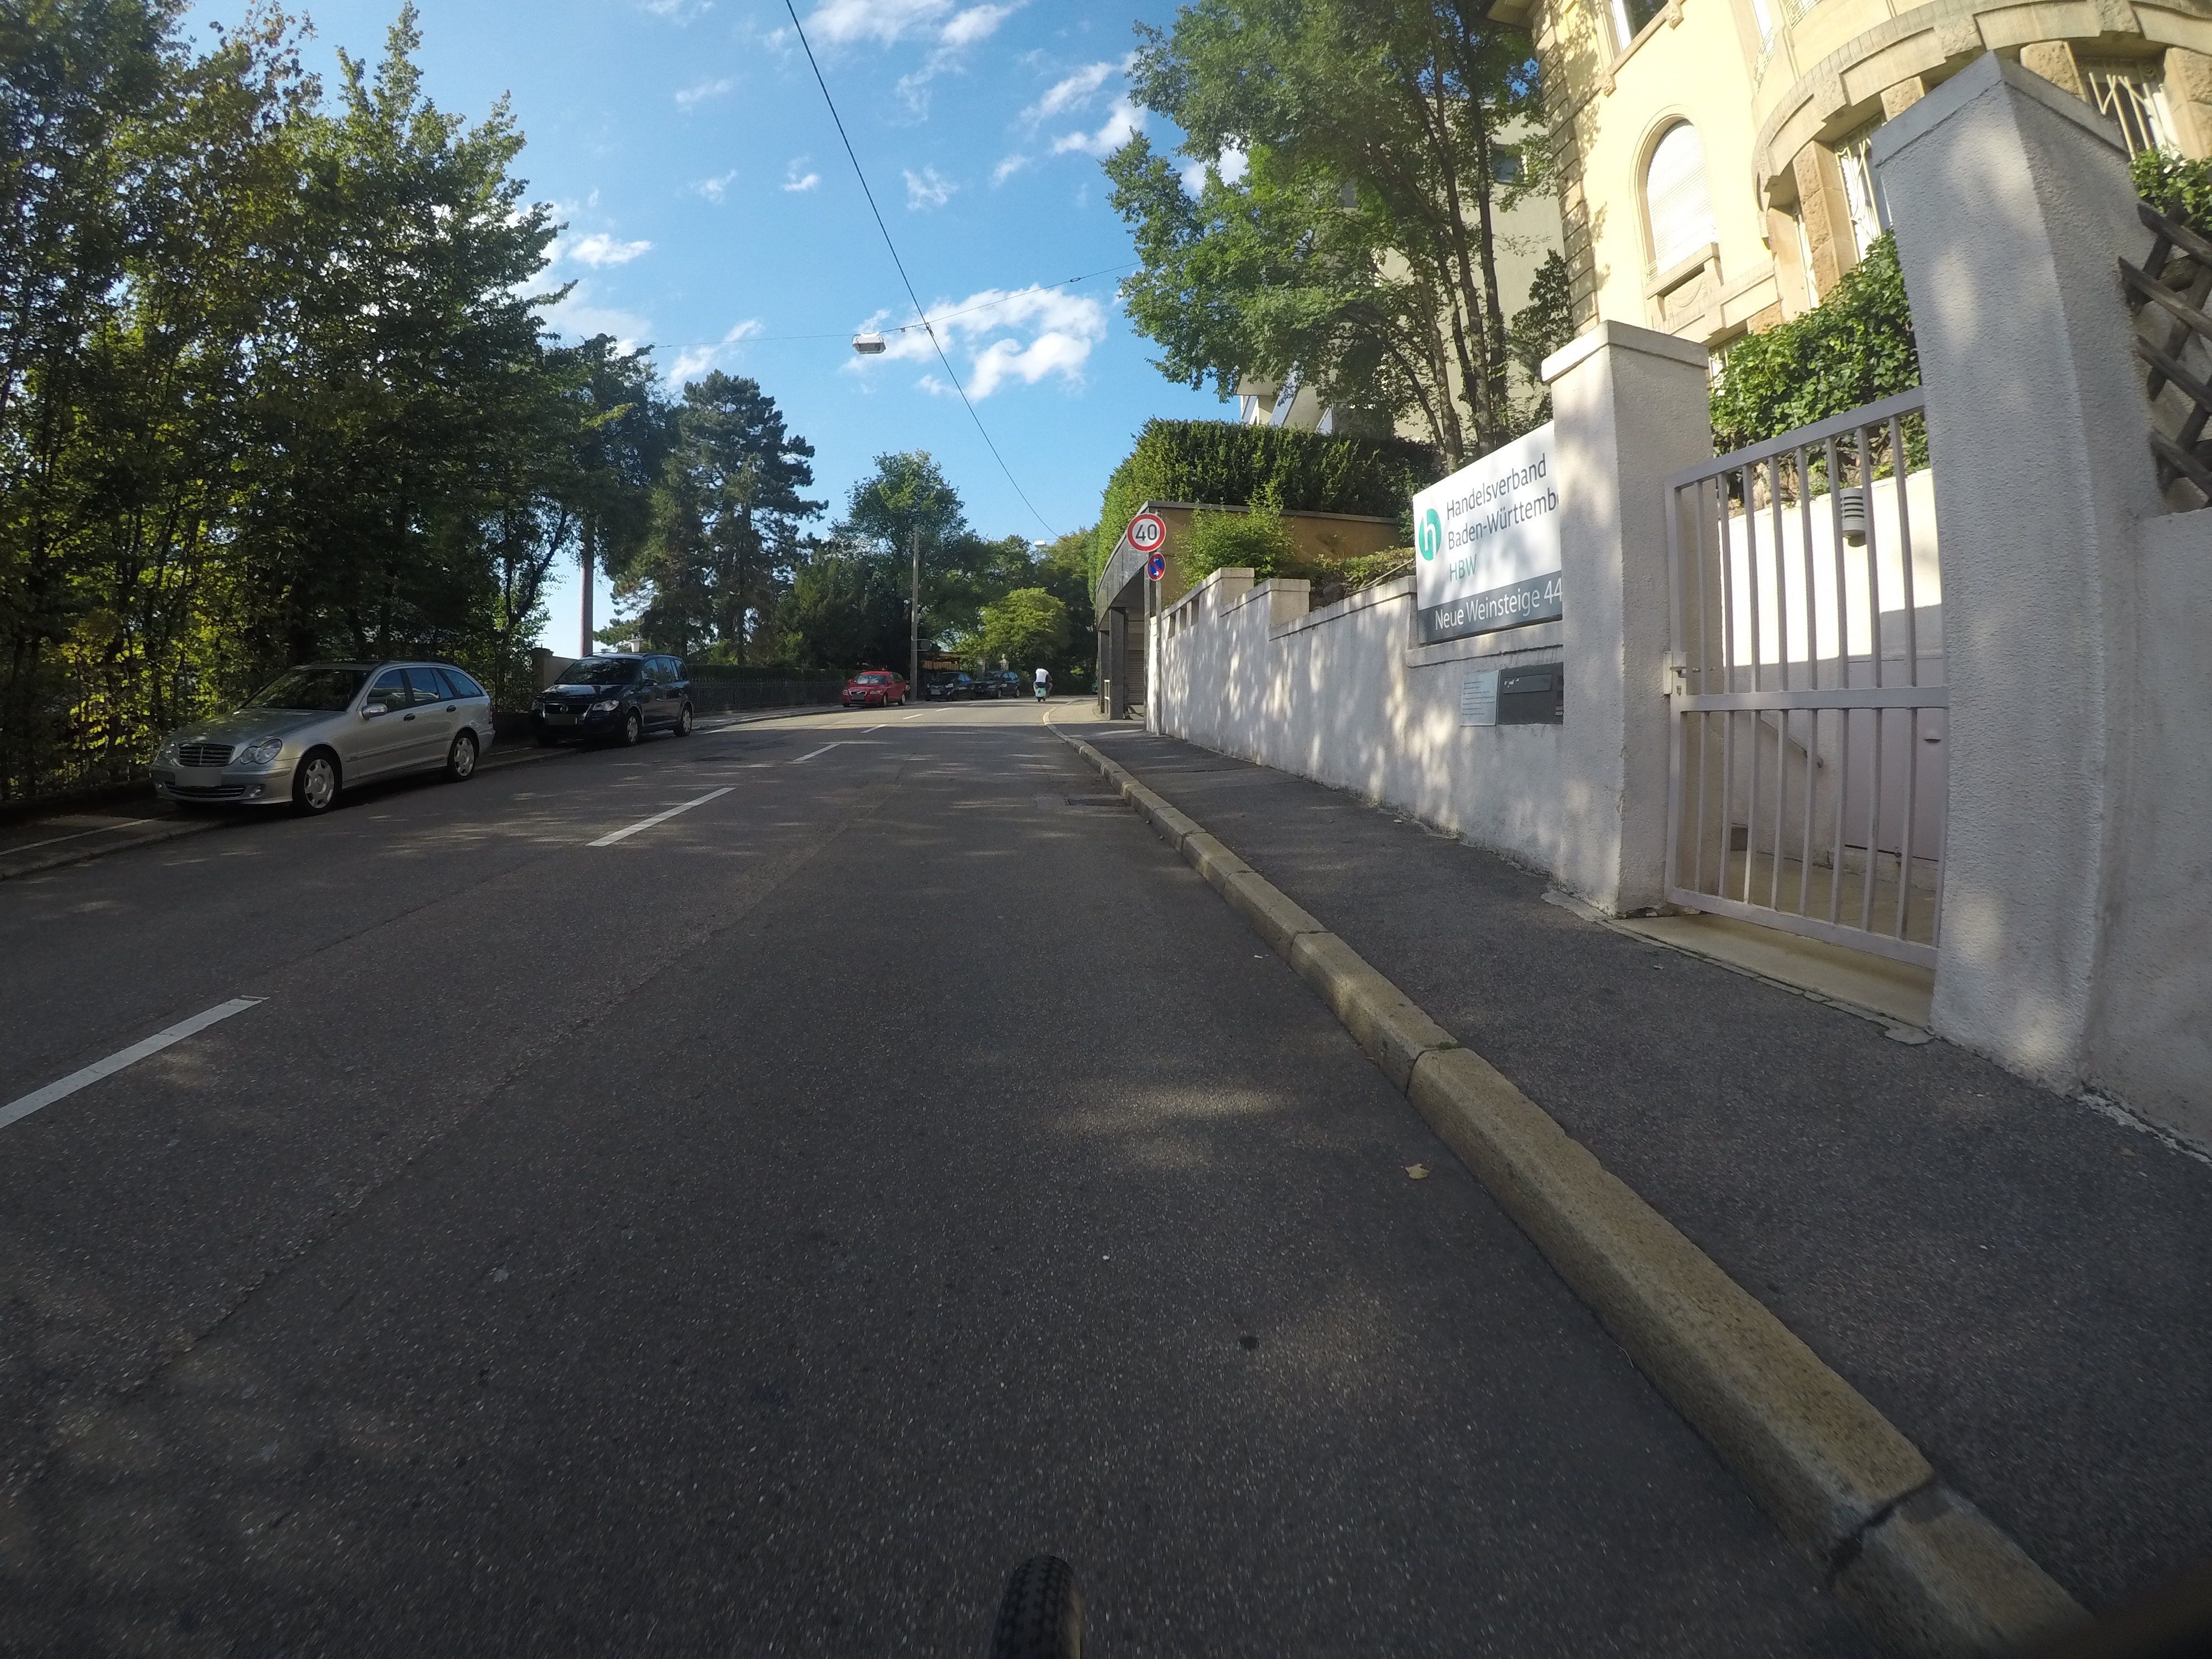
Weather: clear
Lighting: day
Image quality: good
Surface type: cycling surface
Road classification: secondary
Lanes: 2
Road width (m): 7
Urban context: urban centre
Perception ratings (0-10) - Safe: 5.49, Lively: 8.17, Beautiful: 6.59, Boring: 4.36, Depressing: 3.2, Wealthy: 5.27